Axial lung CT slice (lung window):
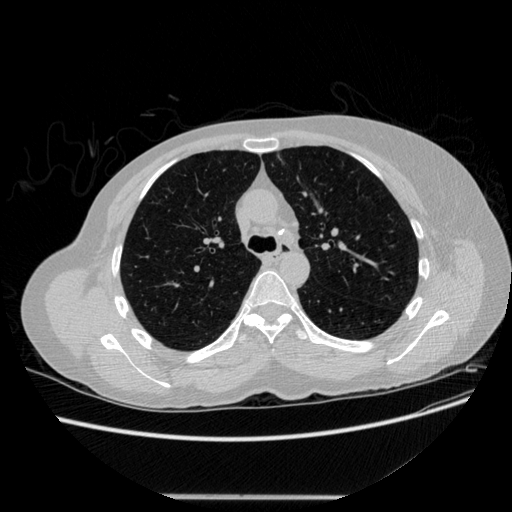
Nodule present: no